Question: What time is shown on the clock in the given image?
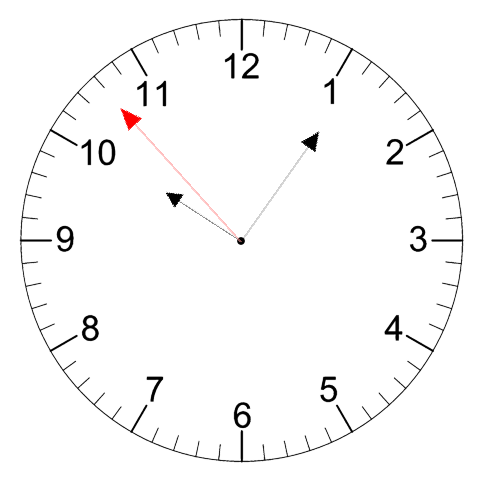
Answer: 10:05:53